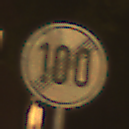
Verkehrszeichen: EndeGeschwindigkeit100
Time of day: Night
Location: Outdoor (Urban)
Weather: Clear
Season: NotSpecified
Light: Artificial